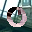
Label: 0